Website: home-depot
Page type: payment
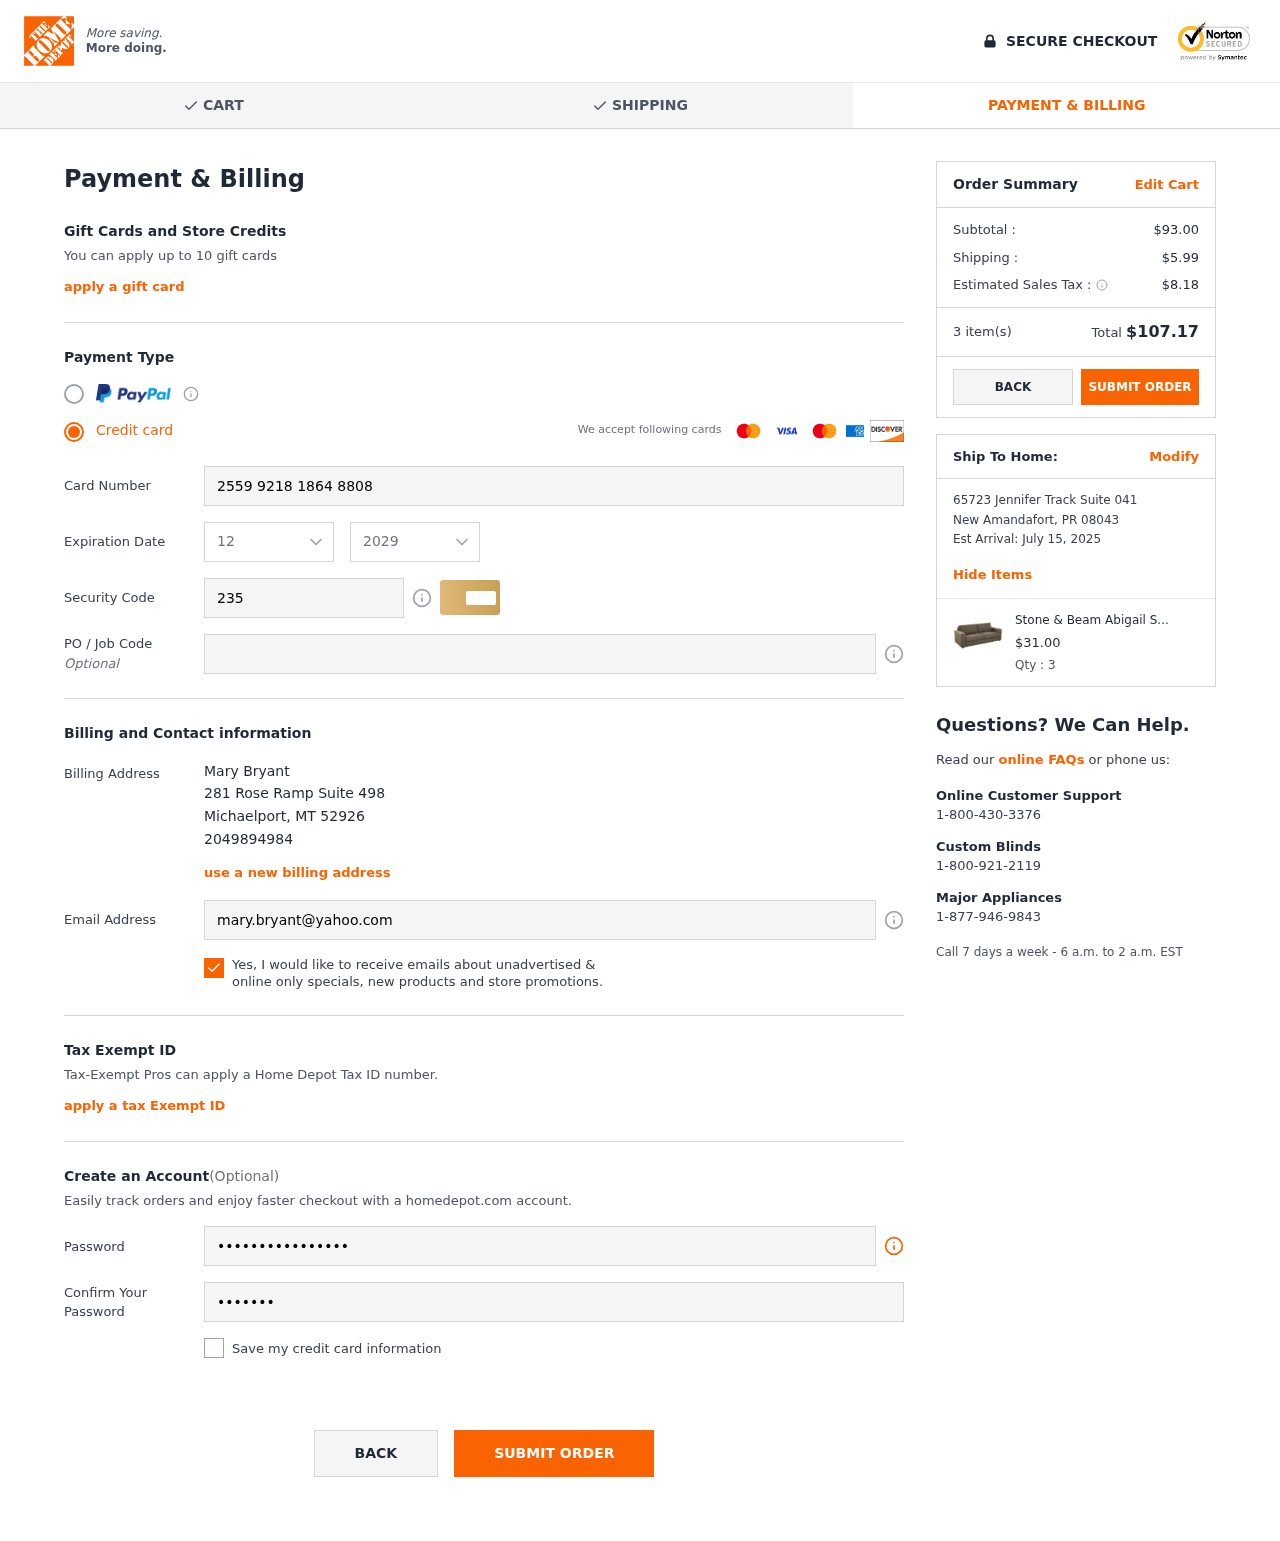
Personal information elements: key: PII_CARD_CVV
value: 235
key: PII_CARD_EXPIRY_MONTH
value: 12
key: PII_CARD_EXPIRY_YEAR
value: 29
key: PII_CARD_NUMBER
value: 2559 9218 1864 8808
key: PII_CITY
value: Michaelport
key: PII_CITY2
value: New Amandafort
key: PII_EMAIL
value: mary.bryant@yahoo.com
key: PII_FULLNAME
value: Mary Bryant
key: PII_PHONE
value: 2049894984
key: PII_POSTCODE
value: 52926
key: PII_POSTCODE2
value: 08043
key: PII_STATE_ABBR
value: MT
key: PII_STATE_ABBR2
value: PR
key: PII_STREET
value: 281 Rose Ramp Suite 498
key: PII_STREET2
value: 65723 Jennifer Track Suite 041
Product elements: key: PRODUCT1_NAME
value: Stone & Beam Abigail Sofa Couch, 86"W, Golden Brown
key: PRODUCT1_PRICE
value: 31
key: PRODUCT1_QUANTITY
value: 3
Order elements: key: ORDER_SUBTOTAL
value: $93.00
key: ORDER_SHIPPING_COST
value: $5.99
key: ORDER_TAX
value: $8.18
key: ORDER_NUM_ITEMS
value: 3 item(s)
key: ORDER_TOTAL
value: $107.17
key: ORDER_DELIVERY_DATE
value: July 15, 2025